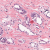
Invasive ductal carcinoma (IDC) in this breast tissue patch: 1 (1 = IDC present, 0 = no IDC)